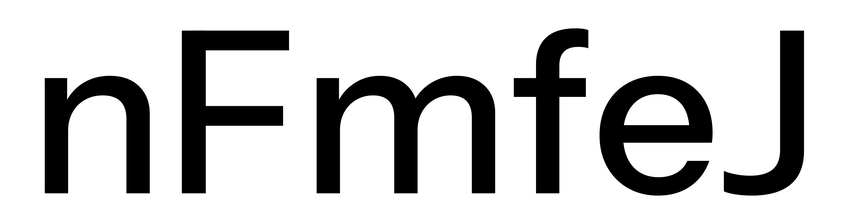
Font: InstrumentSans_Medium